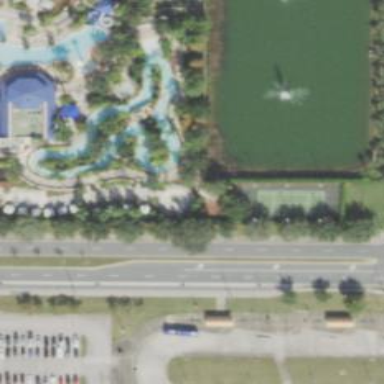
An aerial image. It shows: Swimming pool area designated for leisure and sports activities.